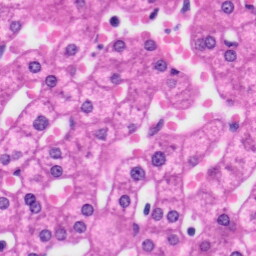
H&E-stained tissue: Liver